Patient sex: F
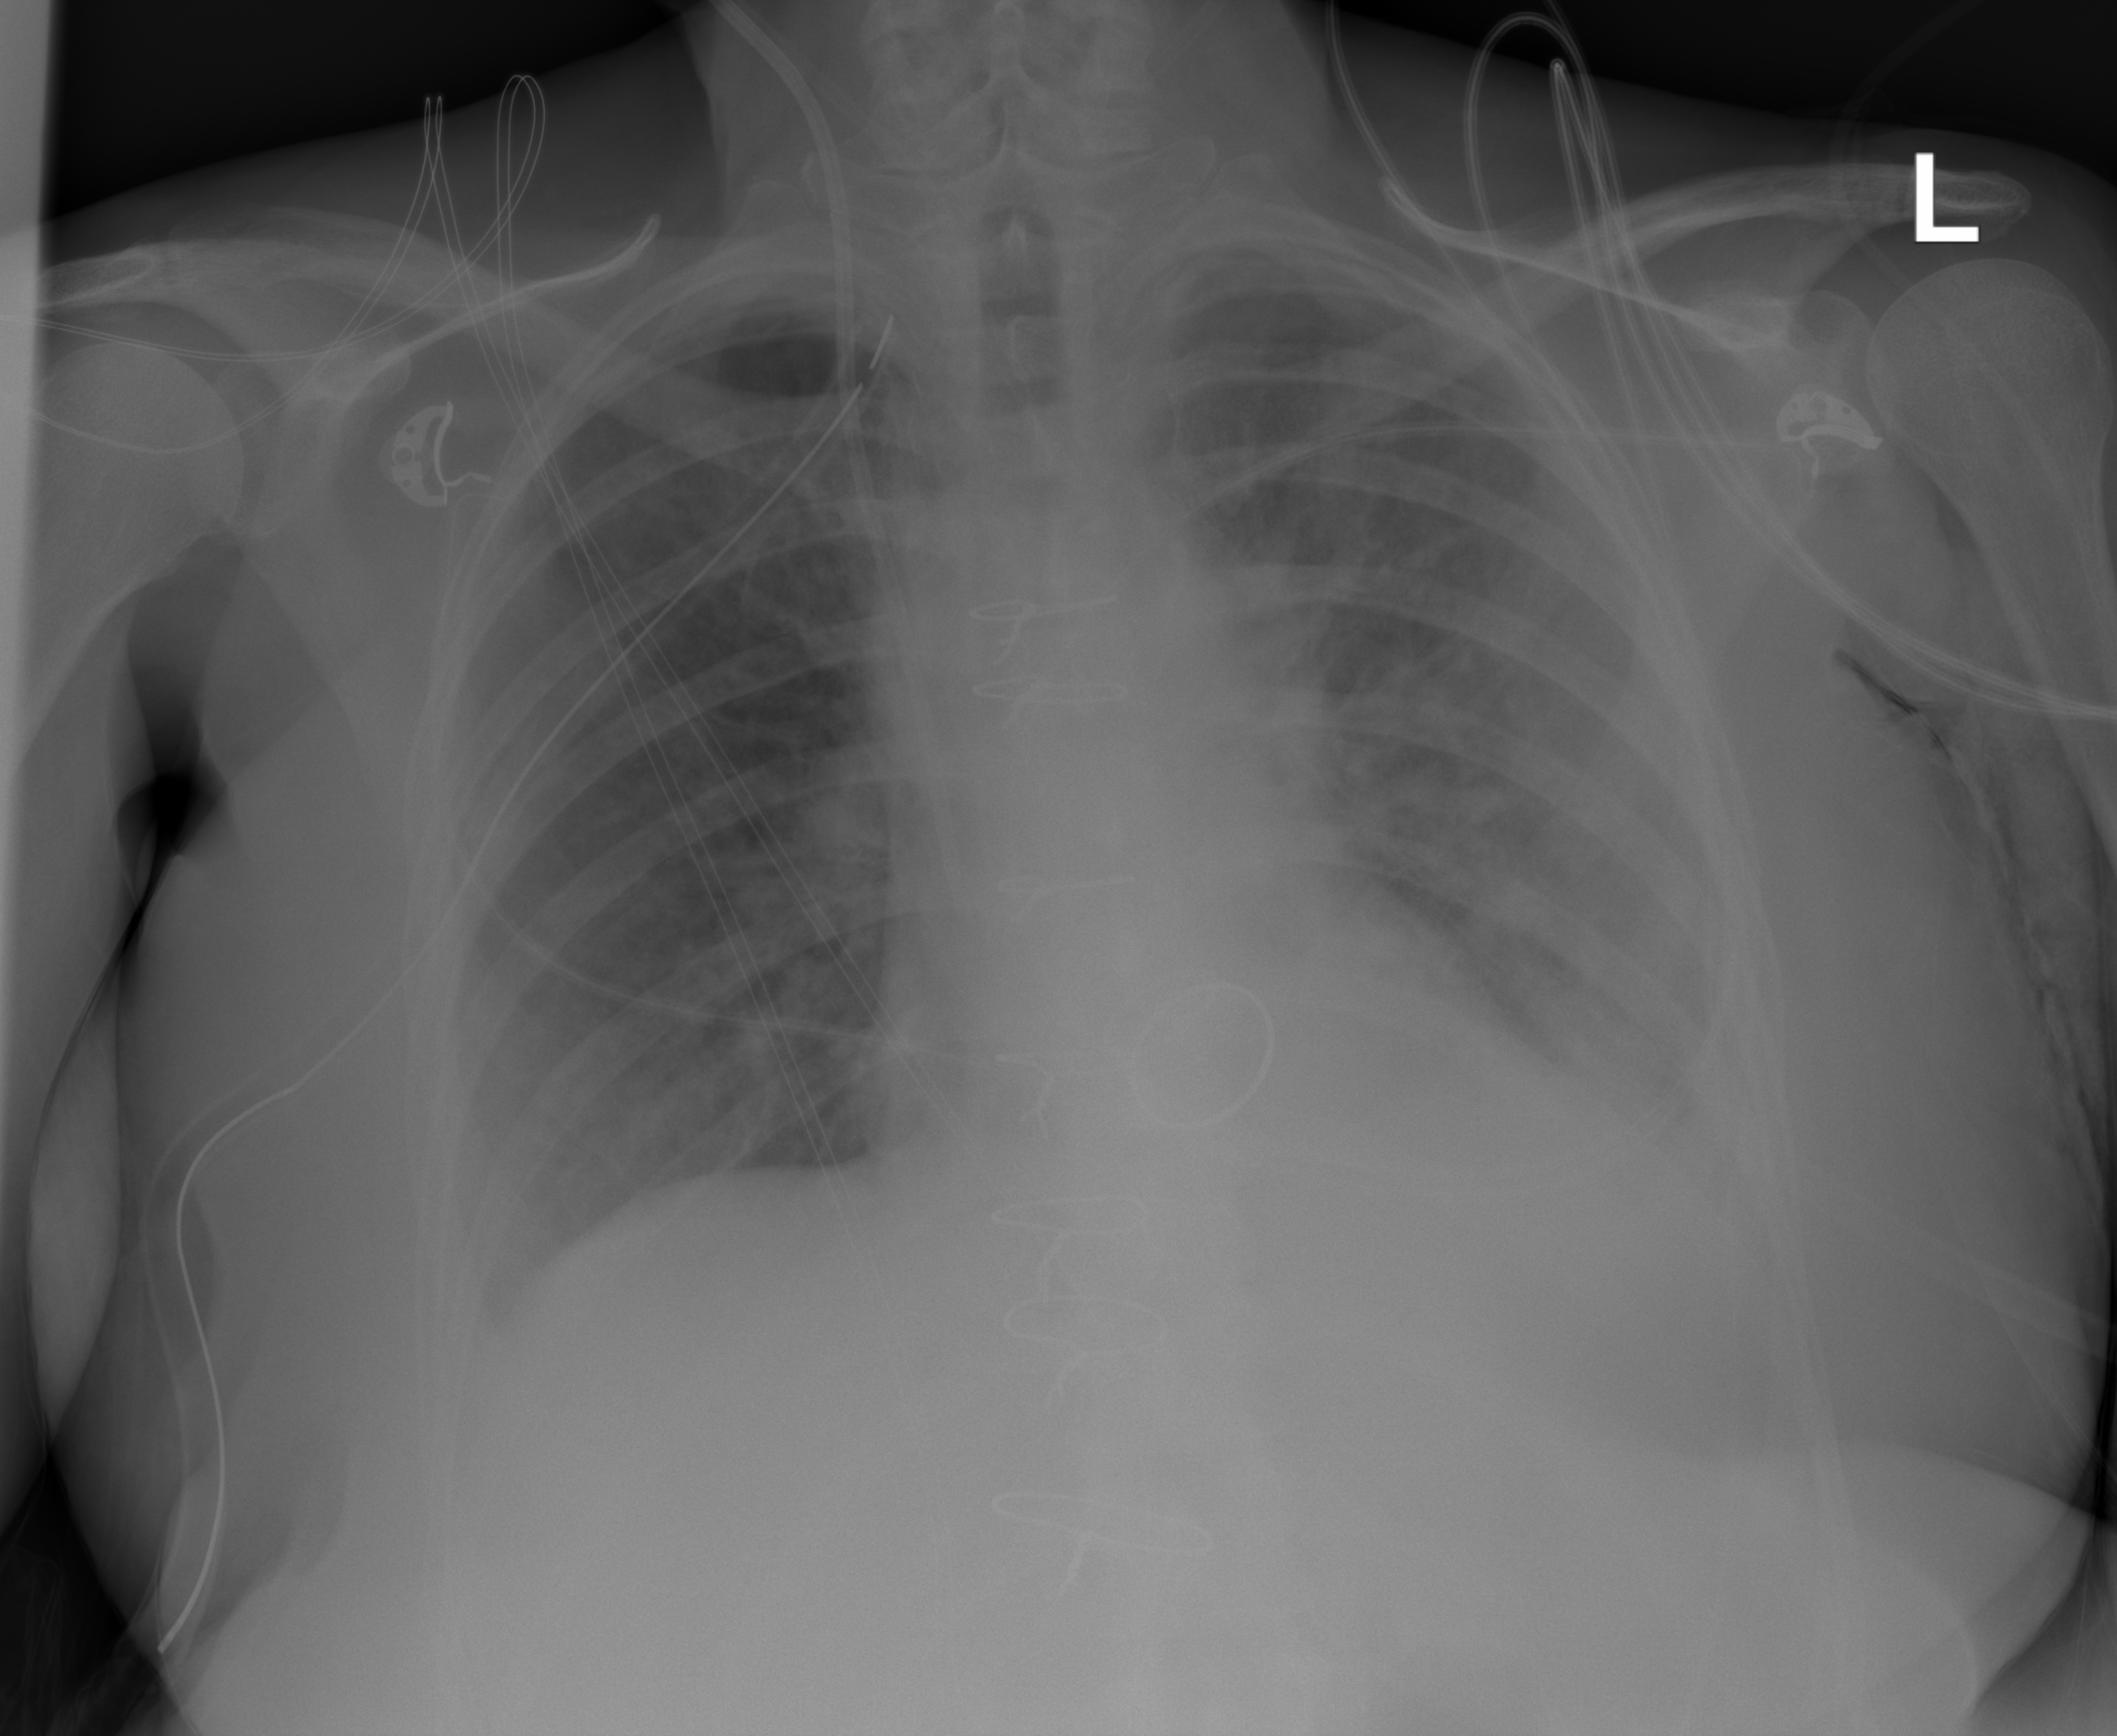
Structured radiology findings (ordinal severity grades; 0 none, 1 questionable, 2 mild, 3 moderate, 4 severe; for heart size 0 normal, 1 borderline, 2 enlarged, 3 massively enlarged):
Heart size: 0
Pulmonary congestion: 2
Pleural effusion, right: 0
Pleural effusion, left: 2
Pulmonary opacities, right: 0
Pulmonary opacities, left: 0
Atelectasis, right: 0
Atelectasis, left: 0